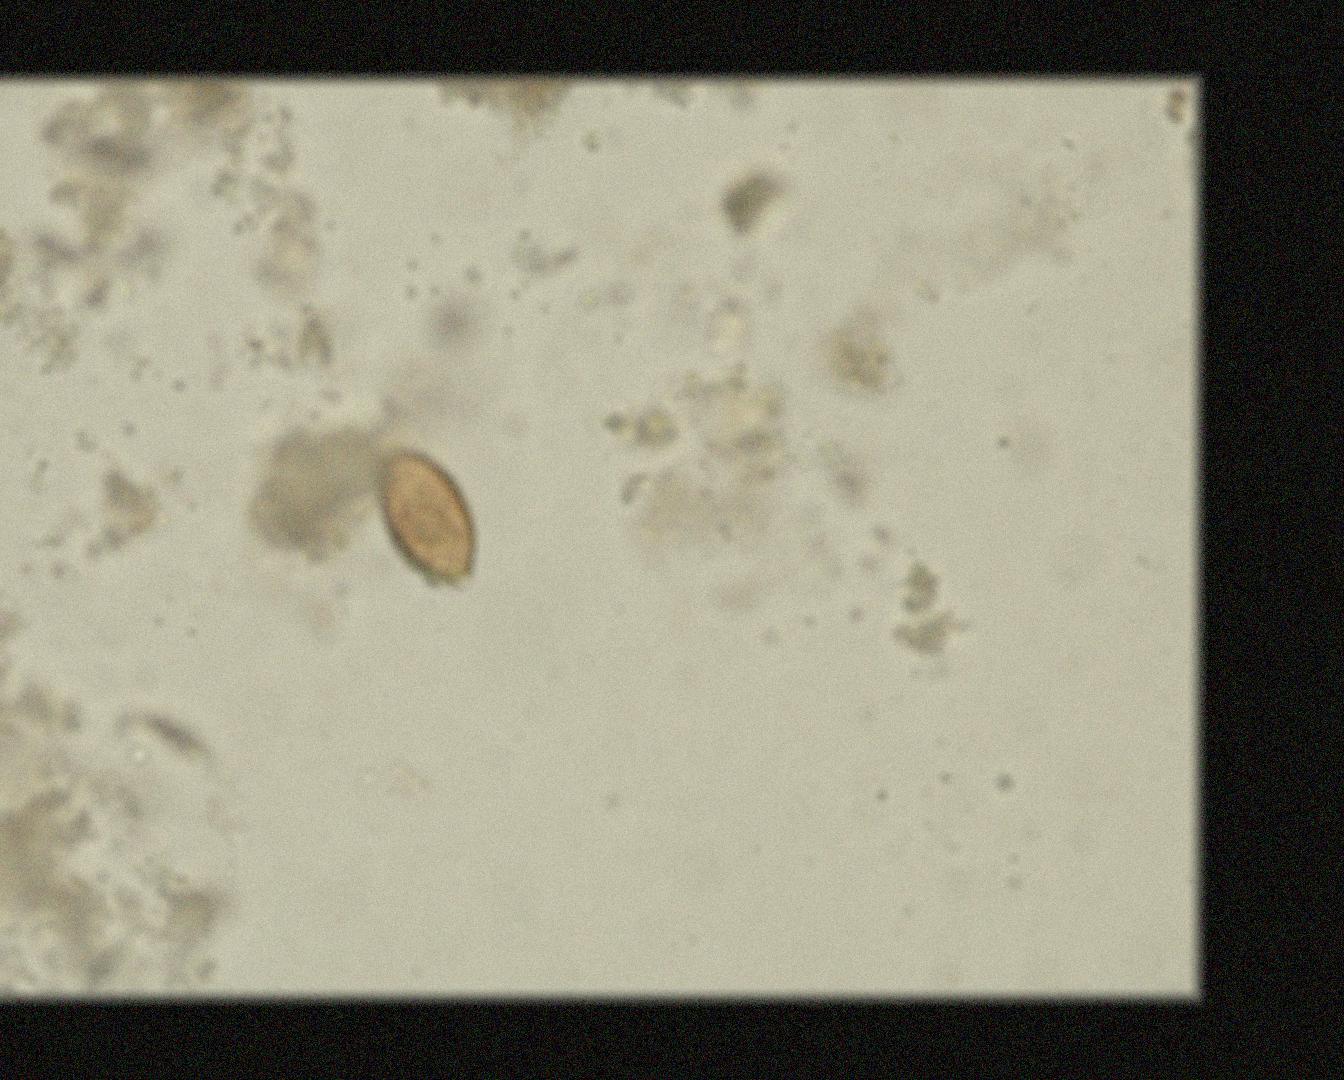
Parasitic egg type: Trichuris trichiura